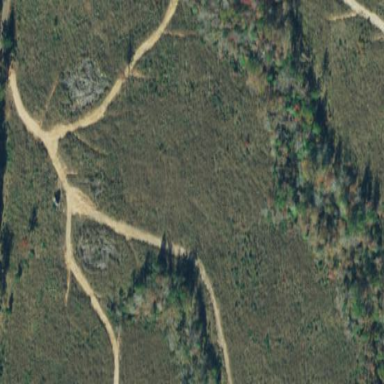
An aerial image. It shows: Mixed scrub with variety of leaf types and cycles.